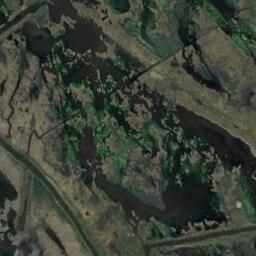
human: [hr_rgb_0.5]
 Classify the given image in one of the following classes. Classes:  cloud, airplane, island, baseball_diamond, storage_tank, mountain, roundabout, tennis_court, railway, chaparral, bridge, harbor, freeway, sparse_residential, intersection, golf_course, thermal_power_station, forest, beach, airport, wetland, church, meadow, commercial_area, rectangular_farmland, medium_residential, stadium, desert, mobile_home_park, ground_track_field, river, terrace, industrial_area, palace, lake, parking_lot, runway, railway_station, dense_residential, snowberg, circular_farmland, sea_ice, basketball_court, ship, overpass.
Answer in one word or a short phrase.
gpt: wetland